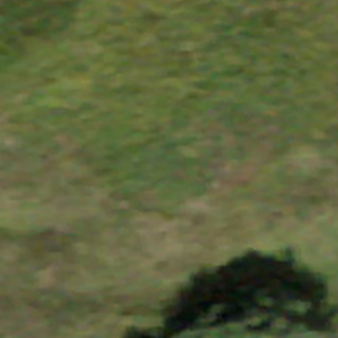
Label: other